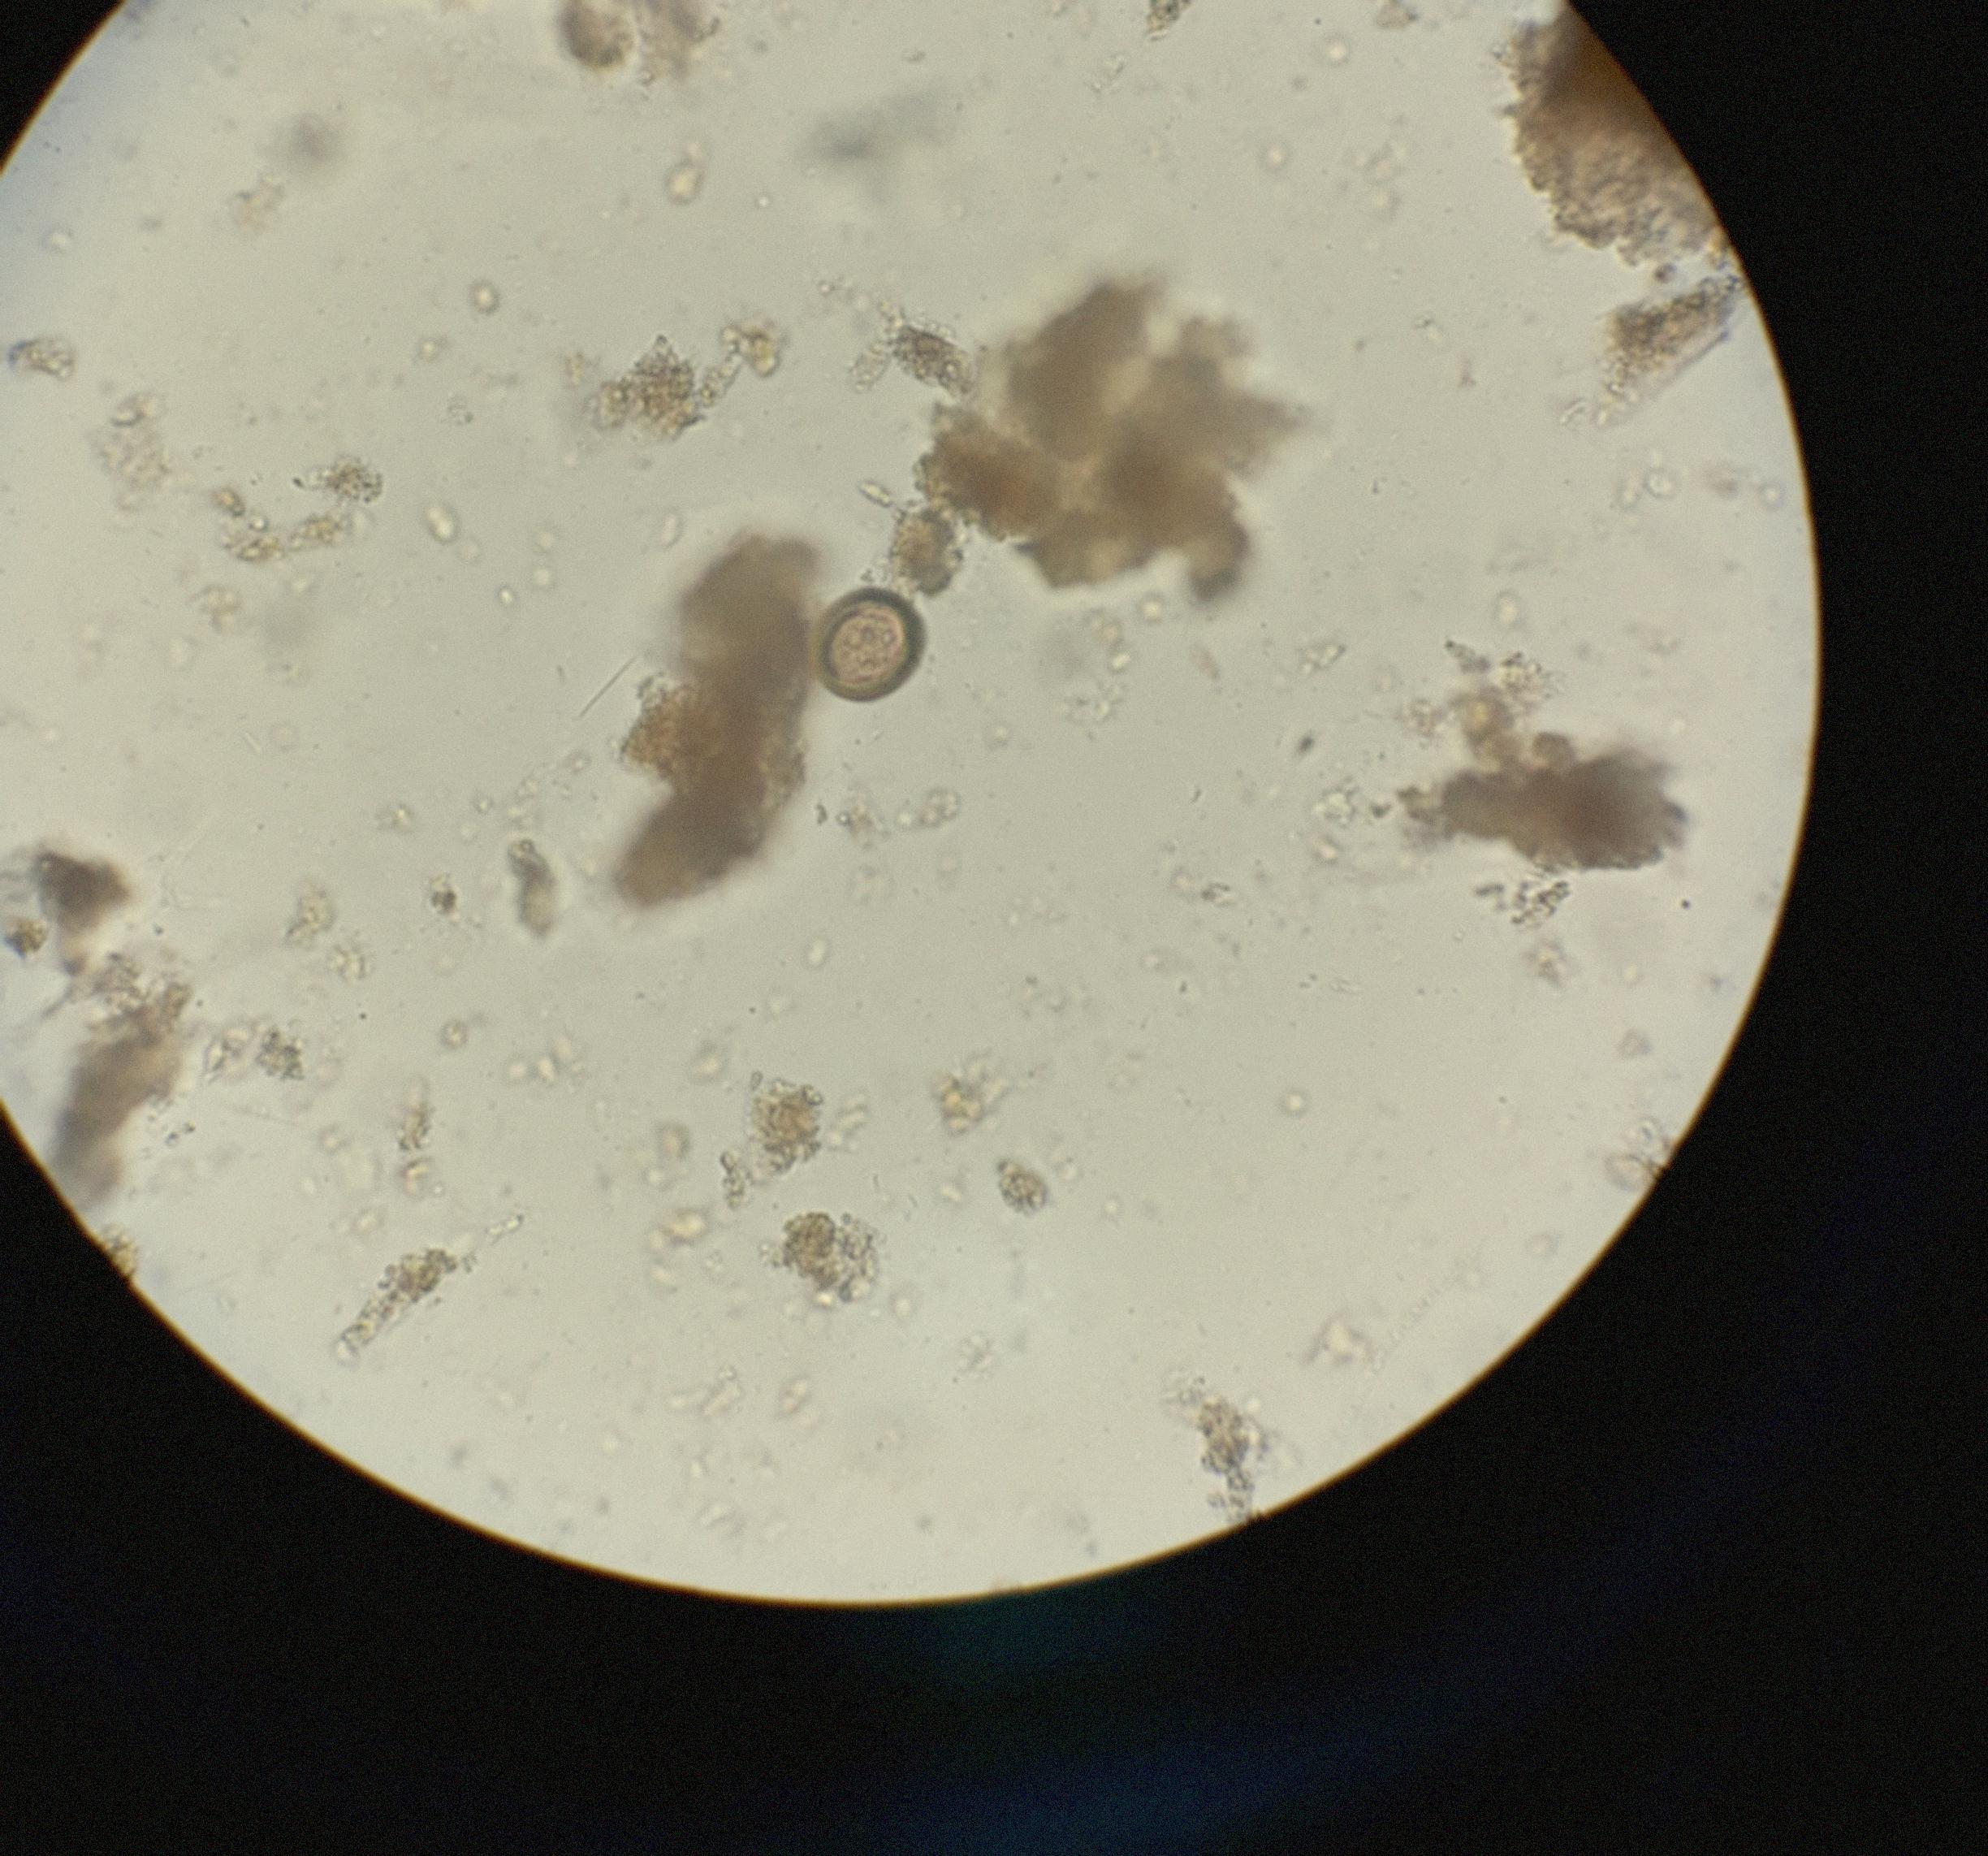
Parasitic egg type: Taenia spp. egg